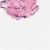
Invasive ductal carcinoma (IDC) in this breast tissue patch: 1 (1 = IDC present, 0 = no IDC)